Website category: camera
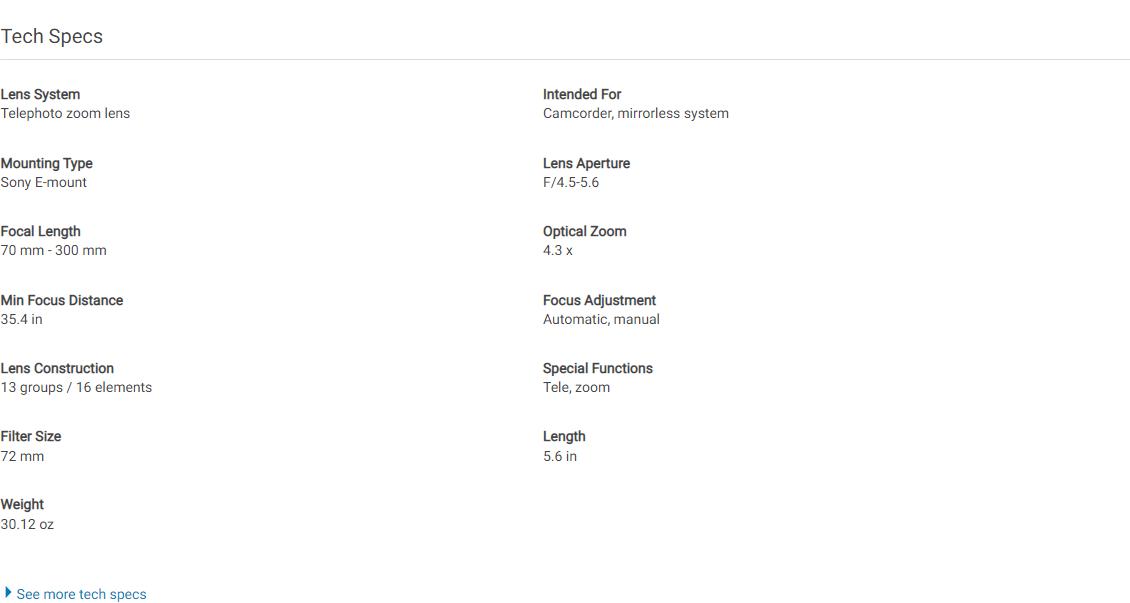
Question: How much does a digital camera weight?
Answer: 30.12 oz

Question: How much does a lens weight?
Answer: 30.12 oz

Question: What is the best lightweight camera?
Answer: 30.12 oz

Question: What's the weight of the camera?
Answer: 30.12 oz

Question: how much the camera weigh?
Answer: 30.12 oz

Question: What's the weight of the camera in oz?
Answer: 30.12 oz

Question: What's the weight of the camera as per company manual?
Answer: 30.12 oz